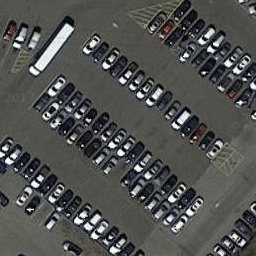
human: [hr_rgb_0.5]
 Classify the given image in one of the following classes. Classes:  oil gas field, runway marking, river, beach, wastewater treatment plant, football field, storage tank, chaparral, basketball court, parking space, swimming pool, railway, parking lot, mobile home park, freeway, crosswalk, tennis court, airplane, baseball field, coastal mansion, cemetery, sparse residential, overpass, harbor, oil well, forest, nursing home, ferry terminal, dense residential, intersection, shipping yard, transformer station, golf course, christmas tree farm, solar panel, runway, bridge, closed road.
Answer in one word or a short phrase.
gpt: parking lot